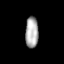
Tissue: lung
Cell type: Others
Senescence score: 0.2411
Nuclear area (px): 402
Mean DAPI intensity: 169.306